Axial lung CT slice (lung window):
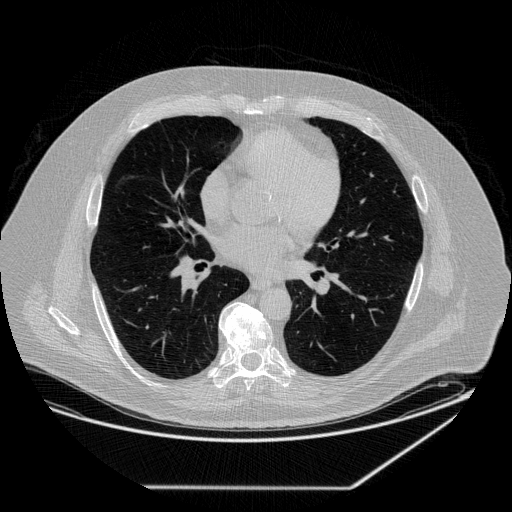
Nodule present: no